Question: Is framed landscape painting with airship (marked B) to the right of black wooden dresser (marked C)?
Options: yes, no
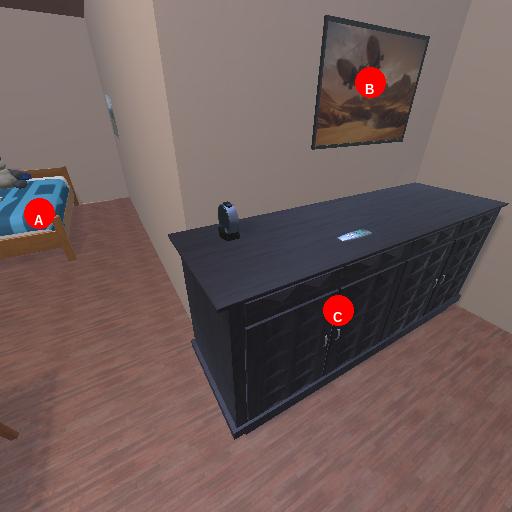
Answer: yes